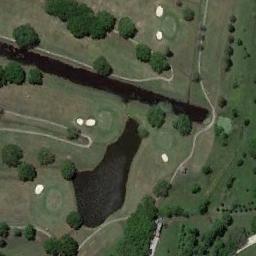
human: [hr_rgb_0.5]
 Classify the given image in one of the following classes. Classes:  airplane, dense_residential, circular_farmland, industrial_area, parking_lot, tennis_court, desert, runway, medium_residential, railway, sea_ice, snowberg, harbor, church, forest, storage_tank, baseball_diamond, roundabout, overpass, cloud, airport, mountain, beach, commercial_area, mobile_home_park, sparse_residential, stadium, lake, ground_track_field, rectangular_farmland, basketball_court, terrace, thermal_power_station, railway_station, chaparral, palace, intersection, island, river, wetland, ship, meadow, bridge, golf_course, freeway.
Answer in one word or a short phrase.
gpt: golf_course